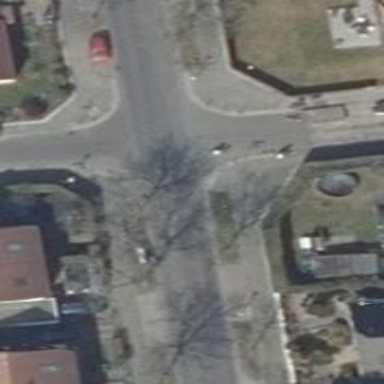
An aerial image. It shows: Unmarked road crossing.